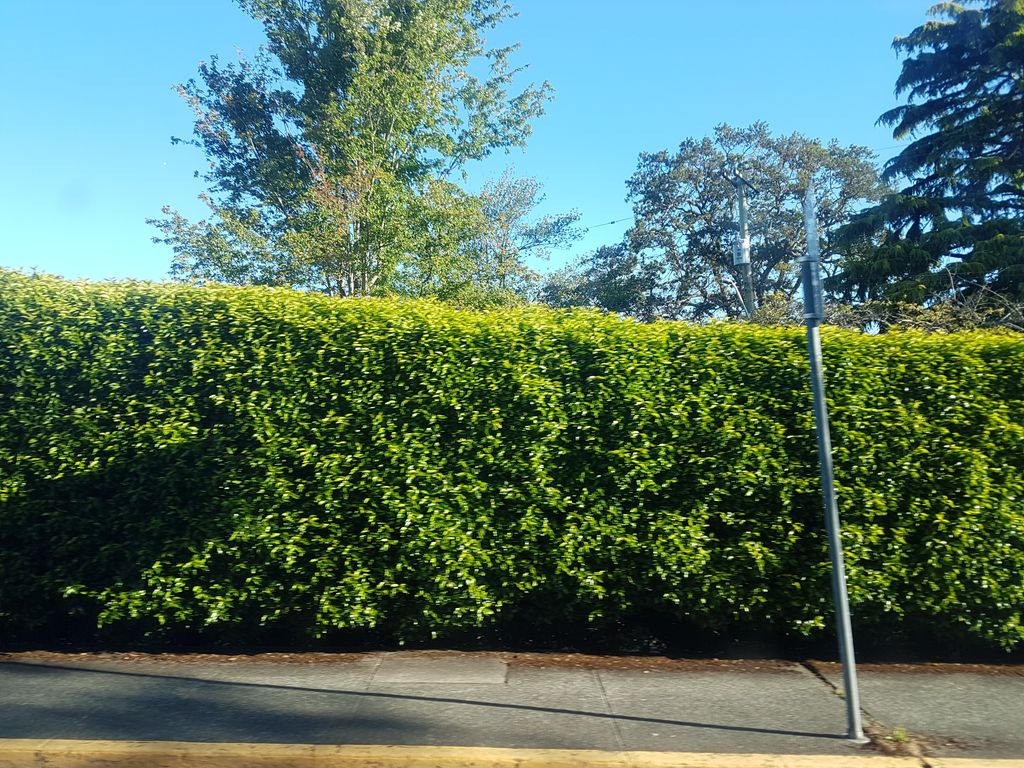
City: victoria